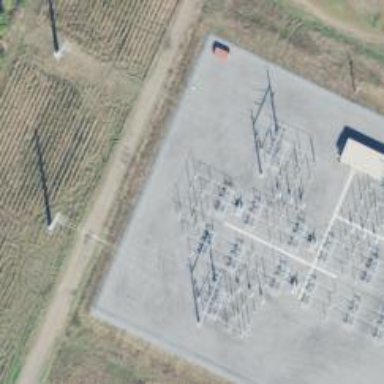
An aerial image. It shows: Switch for power supply.